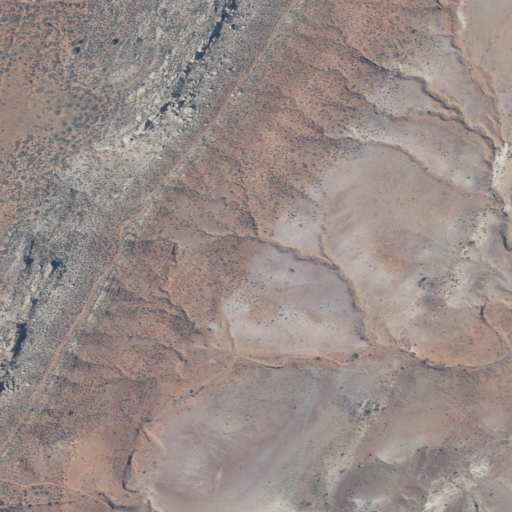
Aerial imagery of plain(s) in Utah named Harrisburg Flat containing grassland and shrub